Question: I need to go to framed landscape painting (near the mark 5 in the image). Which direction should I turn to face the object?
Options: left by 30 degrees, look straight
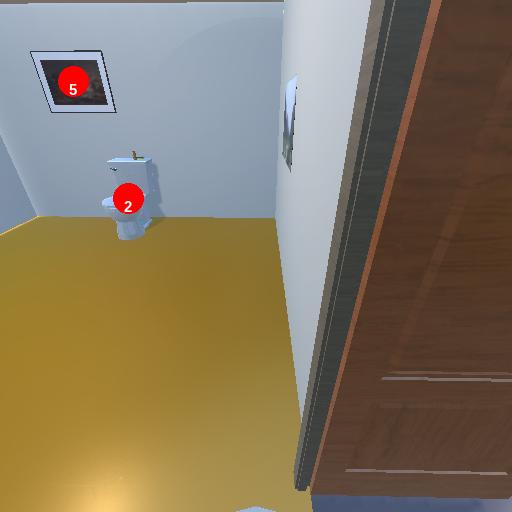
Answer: left by 30 degrees